Question: I am a compass sass beginer.

I don't want to upload this folder to svn, it is not useful at all. how to set compass to move it to other place?
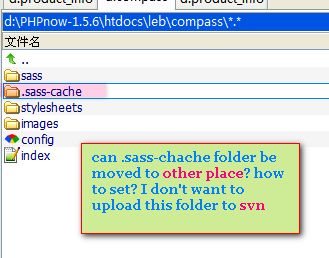
Answer: The directory is already in the best place, i.e. with the rest of your Compass files, so it's probably a better idea to just tell SVN to ignore it. It's a long time since I've used SVN but here's a <URL>.